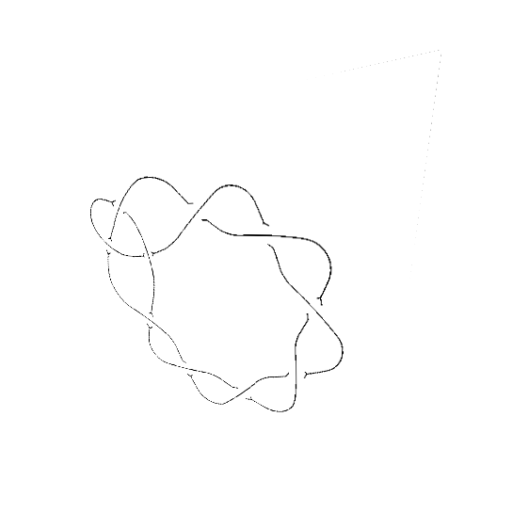
Crossing number: 10